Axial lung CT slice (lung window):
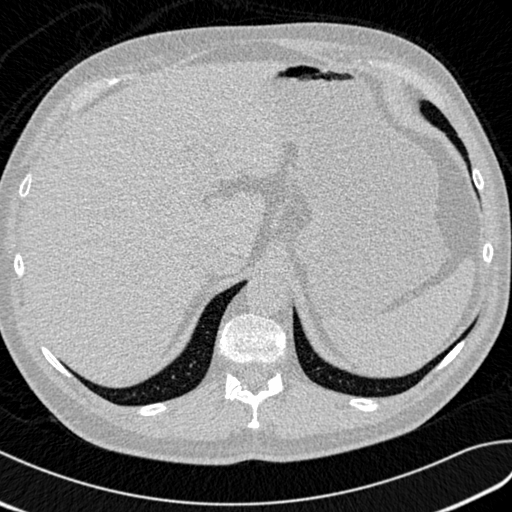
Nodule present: no